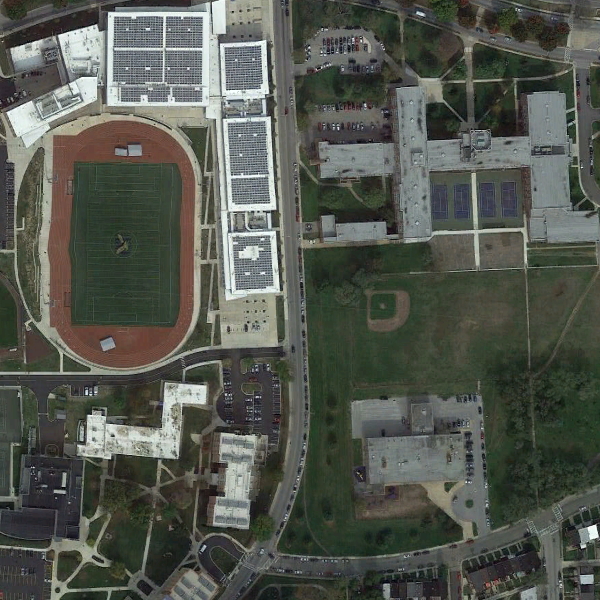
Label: School